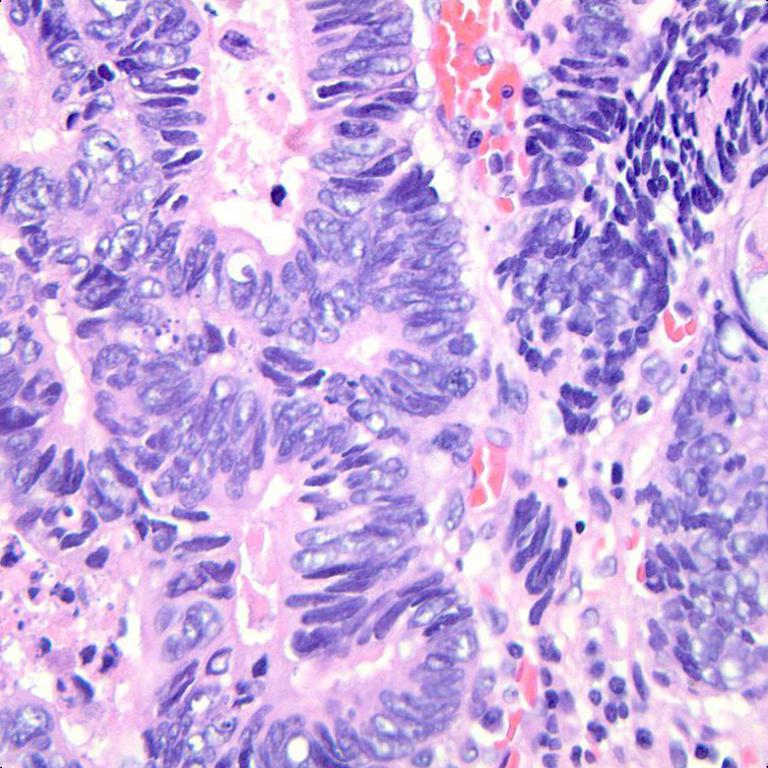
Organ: colon
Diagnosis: adenocarcinomas